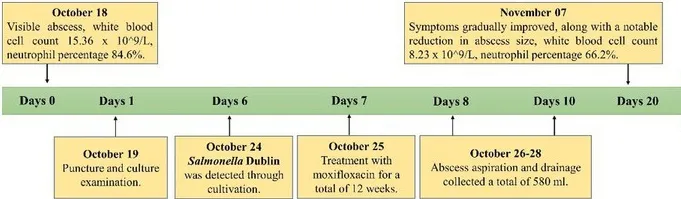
Timelines of patient's the changes of infection indexes and treatment.
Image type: chart (chart)